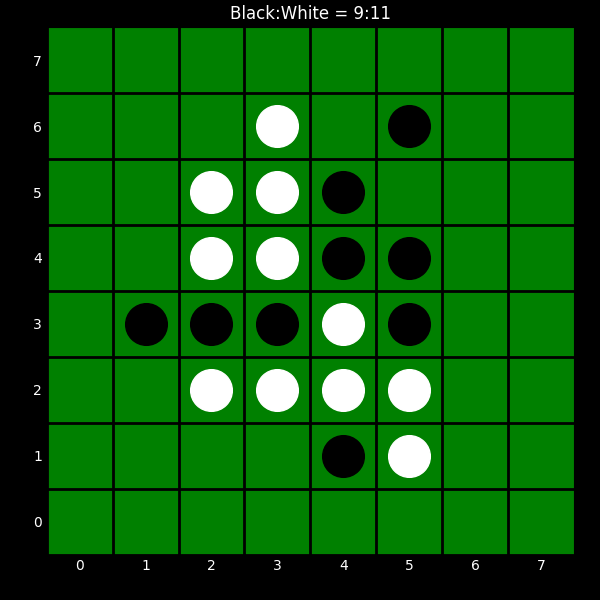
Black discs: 9
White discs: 11